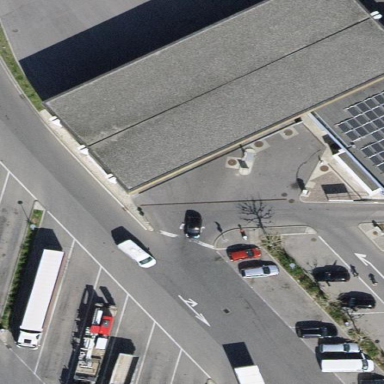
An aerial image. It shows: Fuel station located under roof.